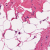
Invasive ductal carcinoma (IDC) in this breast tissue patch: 0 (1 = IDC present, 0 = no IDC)